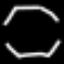
Label: octagon